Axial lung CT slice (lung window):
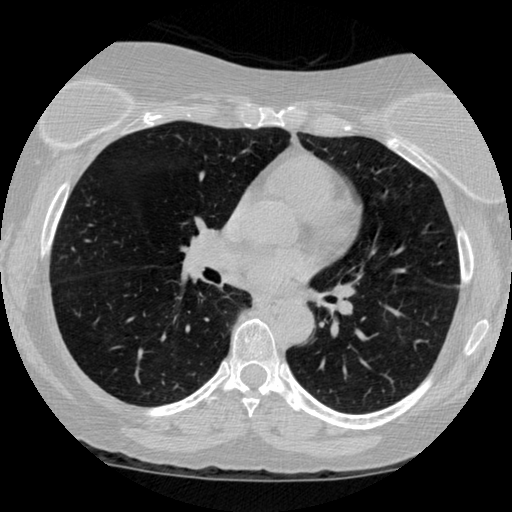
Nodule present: no